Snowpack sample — Buffalo Mountain, Silverthorne, Colorado, USA (1/25/25, 10:11 AM MST)
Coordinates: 39.6222, -106.1139
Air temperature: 22 °F
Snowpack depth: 110 cm
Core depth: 40 cm
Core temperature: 46.4 °F
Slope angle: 12°, slope face: 102°
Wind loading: high
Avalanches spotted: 0
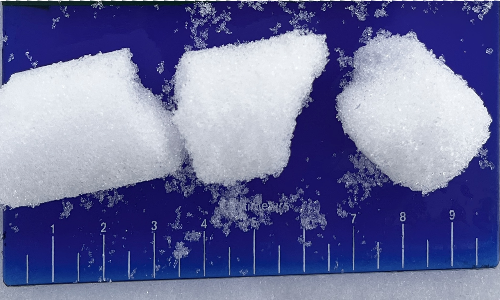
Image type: core
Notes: No avalanches nearby, collected on the outskirts of a fire break 15 meters from the treeline, on way to Buffalo and Red Mountain